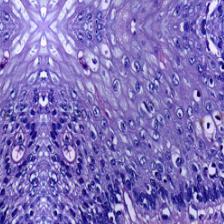
Diagnosis: Normal